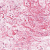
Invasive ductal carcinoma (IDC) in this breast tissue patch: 0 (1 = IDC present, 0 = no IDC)